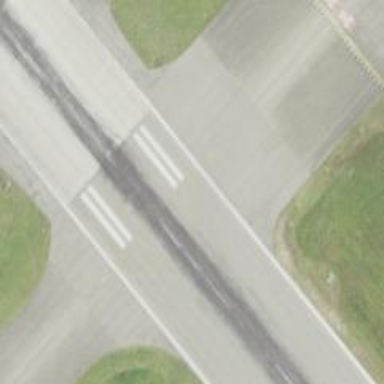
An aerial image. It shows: View of taxiway at the airport.